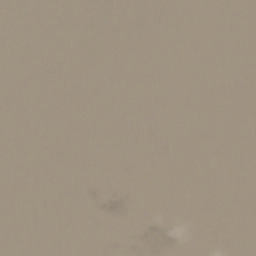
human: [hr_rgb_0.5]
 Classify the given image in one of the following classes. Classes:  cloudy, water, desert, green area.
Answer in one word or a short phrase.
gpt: cloudy